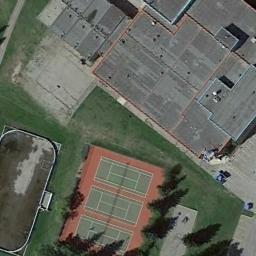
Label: tennis_court